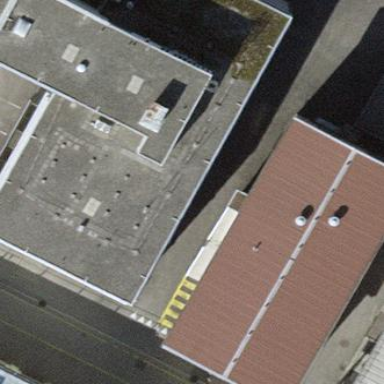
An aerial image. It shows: Part of building.